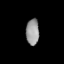
Tissue: lung
Cell type: Endothelial cells
Senescence score: 0.625
Nuclear area (px): 334
Mean DAPI intensity: 151.096